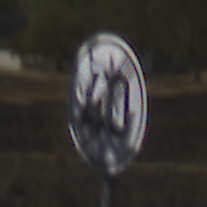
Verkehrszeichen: EndeGeschwindigkeit40
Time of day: Midday
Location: Outdoor (Nature)
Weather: Clear
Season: NotSpecified
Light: Natural